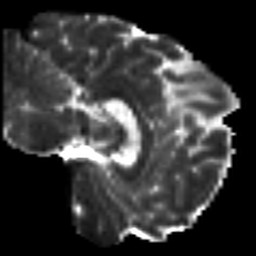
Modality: T2w
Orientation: sagittal
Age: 50
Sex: female
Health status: ill
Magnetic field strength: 3 T
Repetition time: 8.4 s
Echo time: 0.0926 s